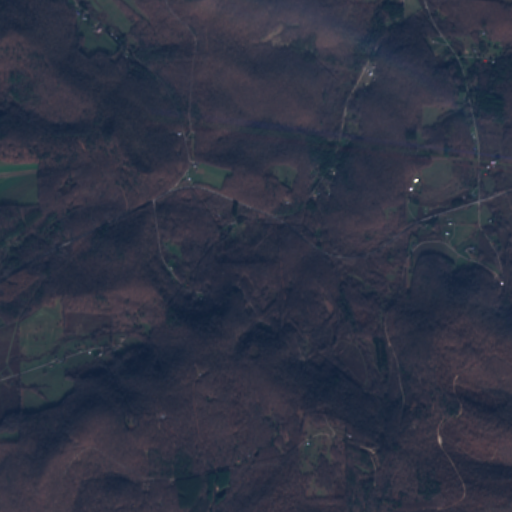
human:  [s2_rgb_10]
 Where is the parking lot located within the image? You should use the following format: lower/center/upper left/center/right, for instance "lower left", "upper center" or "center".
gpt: The parking lot is located in the lower right of the image.
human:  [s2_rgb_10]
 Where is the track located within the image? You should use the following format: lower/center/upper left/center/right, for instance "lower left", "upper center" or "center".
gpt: There is no track in the image.